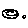
Label: smiley face